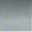
Piece: xx